Question: I like the way that the chart control seems to automatically determine the X axis range for me based on the data, but in this case, the data can only be whole numbers.
What is the easiest way to specify whole numbers for this axis?

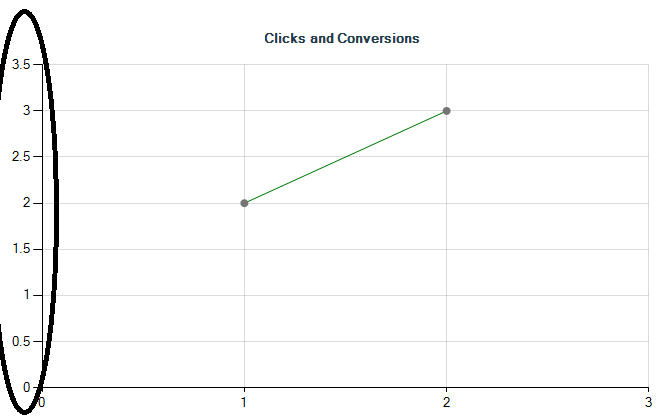
Answer: '''
chartClicks.ChartAreas(0).AxisY.IntervalOffsetType = DateTimeIntervalType.Number
'''